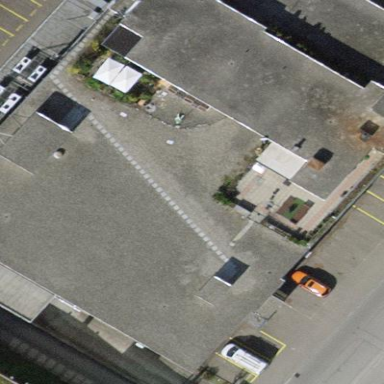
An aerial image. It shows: Industrial building.